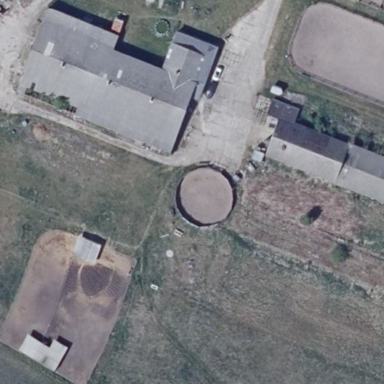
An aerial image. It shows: Farmyard area.